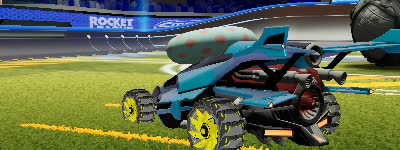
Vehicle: aftershock